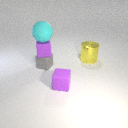
small gray rubber cube below large cyan rubber sphere